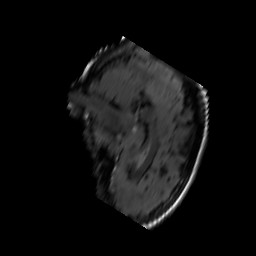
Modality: FLAIR
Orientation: sagittal
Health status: ill
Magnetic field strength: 3 T